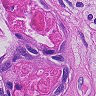
Metastatic tissue present: yes